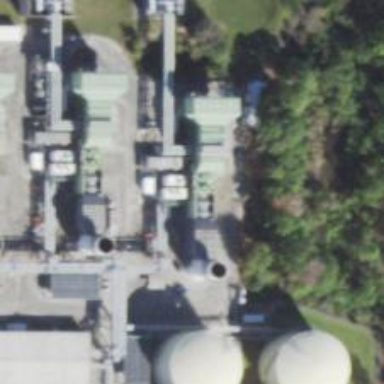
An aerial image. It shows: Gas turbine generator.